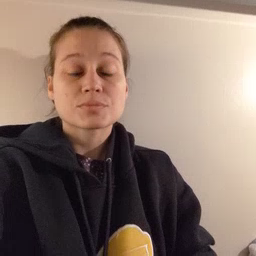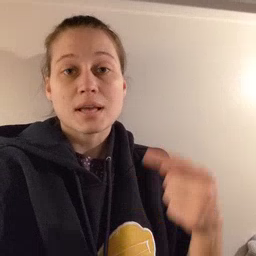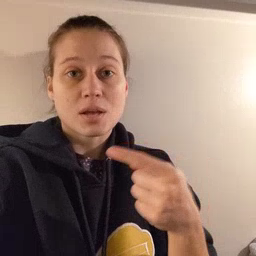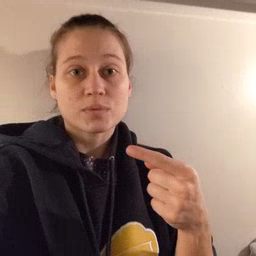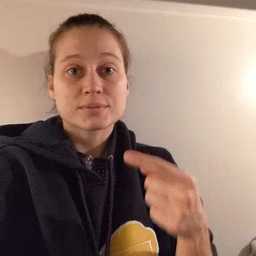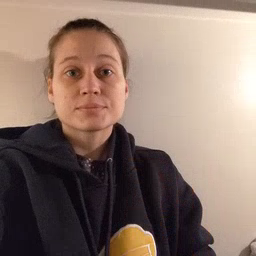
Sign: owie